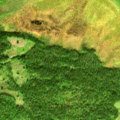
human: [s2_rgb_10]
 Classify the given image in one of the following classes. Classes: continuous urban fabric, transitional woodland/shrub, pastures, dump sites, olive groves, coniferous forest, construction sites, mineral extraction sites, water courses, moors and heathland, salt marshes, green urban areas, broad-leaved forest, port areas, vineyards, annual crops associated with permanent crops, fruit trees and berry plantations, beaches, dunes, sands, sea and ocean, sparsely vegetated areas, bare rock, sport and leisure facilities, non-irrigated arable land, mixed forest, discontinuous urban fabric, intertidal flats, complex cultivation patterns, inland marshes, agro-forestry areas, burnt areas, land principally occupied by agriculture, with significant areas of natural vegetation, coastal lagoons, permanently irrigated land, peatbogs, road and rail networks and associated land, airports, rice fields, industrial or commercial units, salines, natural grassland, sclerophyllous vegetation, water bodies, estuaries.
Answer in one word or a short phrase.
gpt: coniferous forest, transitional woodland/shrub, peatbogs